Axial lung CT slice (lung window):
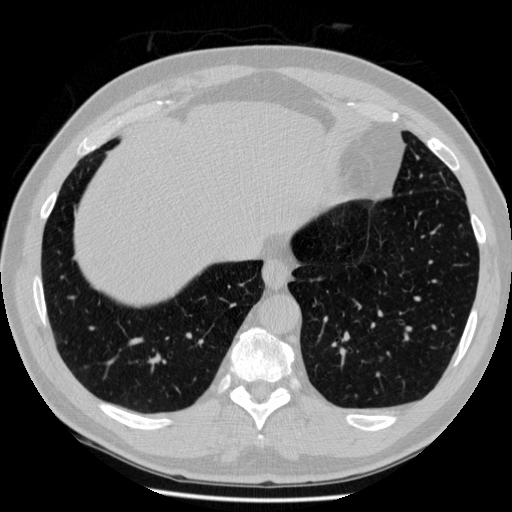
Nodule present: no